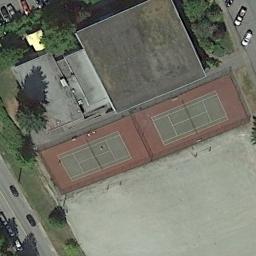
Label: tennis_court